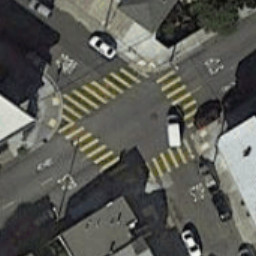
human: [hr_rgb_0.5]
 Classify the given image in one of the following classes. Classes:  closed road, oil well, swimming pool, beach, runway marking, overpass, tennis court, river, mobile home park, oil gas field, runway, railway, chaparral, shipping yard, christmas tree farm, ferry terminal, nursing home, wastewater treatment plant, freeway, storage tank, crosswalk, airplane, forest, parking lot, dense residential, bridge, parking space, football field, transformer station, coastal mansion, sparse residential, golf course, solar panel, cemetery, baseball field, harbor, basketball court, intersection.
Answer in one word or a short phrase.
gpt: crosswalk